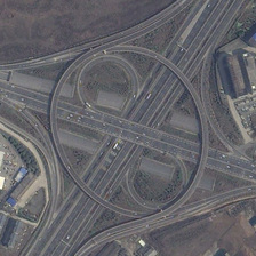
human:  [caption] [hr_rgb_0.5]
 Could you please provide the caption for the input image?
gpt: The viaduct, which is shrinking in the fog, is majestic and full of vitality.

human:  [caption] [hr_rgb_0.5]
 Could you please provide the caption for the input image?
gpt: The viaduct shrinking in the fog is spectacular and bustling.

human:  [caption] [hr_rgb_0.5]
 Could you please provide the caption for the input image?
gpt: The bridge shrinking in the fog was magnificent and prosperous.

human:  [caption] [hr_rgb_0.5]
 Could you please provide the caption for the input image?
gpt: The viaduct shrinking in the fog is magnificent and lively.

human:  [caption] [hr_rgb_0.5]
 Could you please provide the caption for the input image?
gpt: The viaduct shrinking in the fog is amazing and bustling.